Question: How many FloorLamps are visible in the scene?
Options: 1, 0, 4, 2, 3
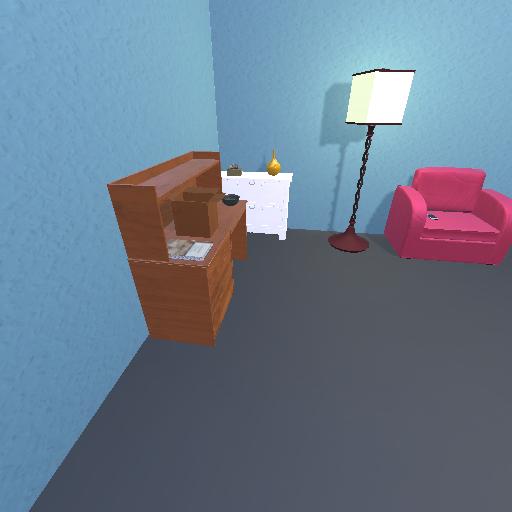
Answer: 1